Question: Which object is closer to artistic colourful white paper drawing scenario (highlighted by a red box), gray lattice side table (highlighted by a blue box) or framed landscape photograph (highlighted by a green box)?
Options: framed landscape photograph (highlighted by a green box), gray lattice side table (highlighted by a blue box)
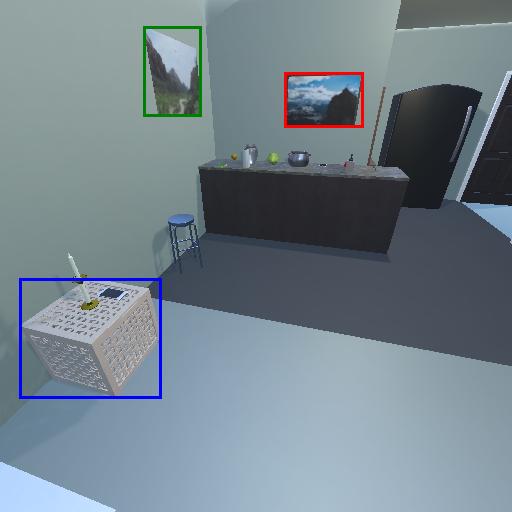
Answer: framed landscape photograph (highlighted by a green box)